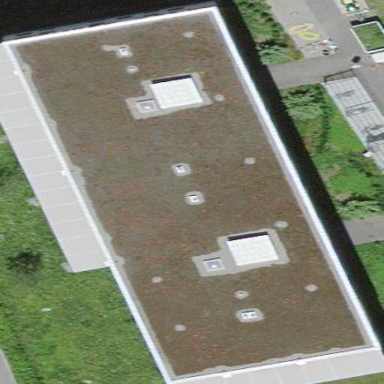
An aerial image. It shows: Flat-roofed building.